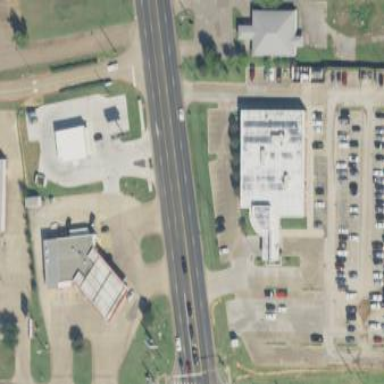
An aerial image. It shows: Healthcare clinic.